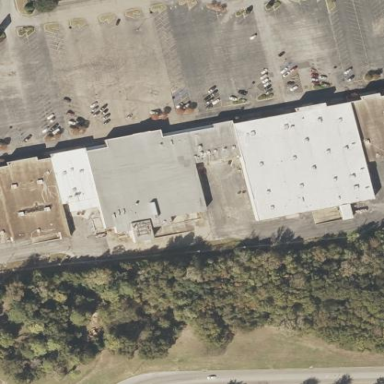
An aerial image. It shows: Retail building.